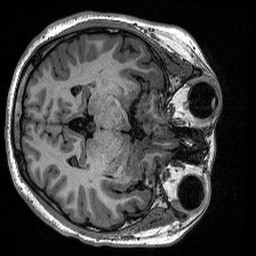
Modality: T1w
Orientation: axial
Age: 19
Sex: female
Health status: healthy
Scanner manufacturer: siemens
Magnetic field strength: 1.5 T
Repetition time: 2.73 s
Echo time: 0.00357 s